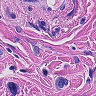
Metastatic tissue present: yes